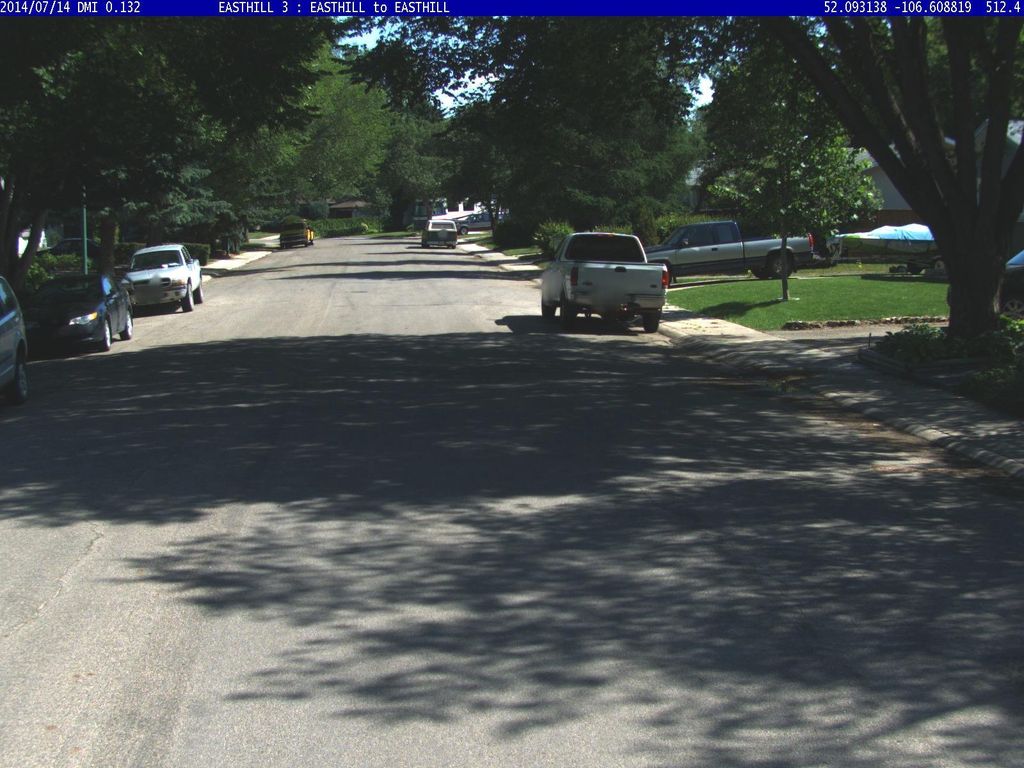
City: saskatoon